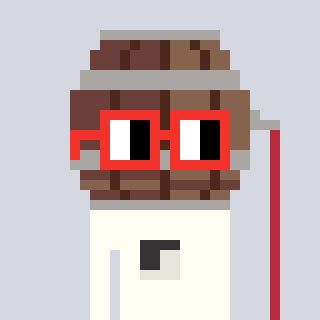
a pixel art character with square red glasses, a wine barrel-shaped head and a grayscale-colored body on a cool background